Question: I've a set of tables that I'm generating with use of the code similar to the snippet below:
'''
'''{r tables, echo=TRUE, eval=TRUE}
require(reshape2); require(pander)
data("mtcars")
data("AirPassengers")
dta_lst <- list(mtcars, AirPassengers)
for (i in 1:length(dta_lst)) {
pander(melt(head(dta_lst[[i]], n = 2), varnames = c("Something"),
value.name = "Something else"),
caption = paste("Some table for: ", class(dta_lst[[i]])))
}
'''
'''
When I run the code it produces the desired output (naturally, the provided example makes little sense, in my proper data I melt the data in sensible manner):
'''
---------------------------
variable Something else
---------- ----------------
mpg 21
mpg 21
cyl 6
cyl 6
disp 160
disp 160
hp 110
hp 110
drat 3.9
drat 3.9
wt 2.62
wt 2.875
qsec 16.46
qsec 17.02
vs 0
vs 0
am 1
am 1
gear 4
gear 4
carb 4
carb 4
---------------------------
Table: Some table for: data.frame
----------------
Something else
----------------
112
118
----------------
Table: Some table for: ts
'''
When I attempt to knit the code in Rstudio the pander tables do not appear:

Naturally, without the loop the 'pander' command works just fine and generates the tables that are neatly knitted into a HTML document.
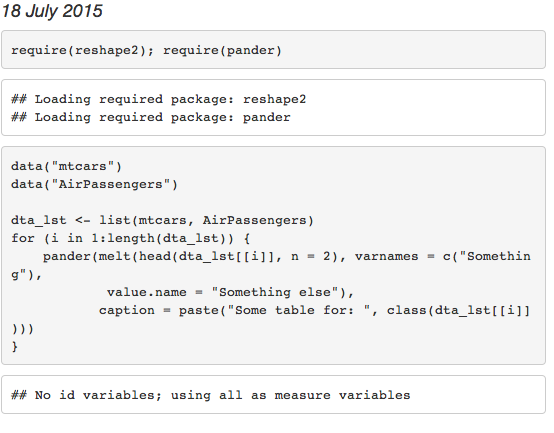
Answer: In the for loop there is not 'output screen' unless you use the 'print(x)' function.
'for (i in 1:4) { i }' does not display anything
'for (i in 1:4) {print(i)}' displays the Numbers 1 2 3 and 4
Solution: In the FOR loop construct the table (using knitt) and assign it into a variable. Then print out this variable using 'print()' function. Remember. You Must add blank lines after and before the var table: use paste function inside 'print()'